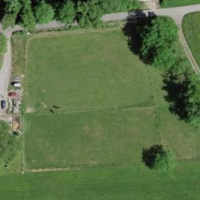
EUNIS habitat code: 25
Species observed at this site:
Phaneroptera falcata